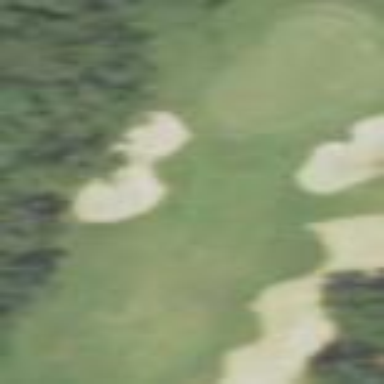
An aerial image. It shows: Golf fairway in the image.